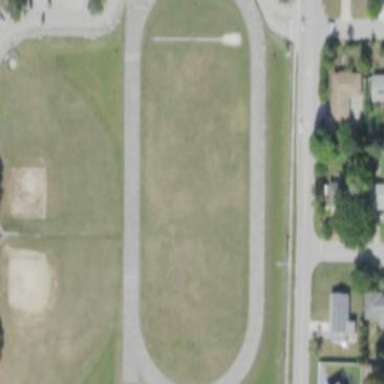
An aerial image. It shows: Track in leisure land.